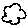
Label: cloud